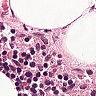
Metastatic tissue present: no